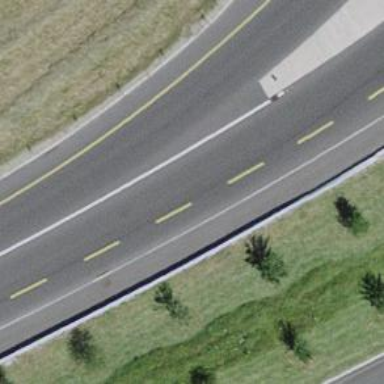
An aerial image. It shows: Asphalt secondary road with dedicated lane for cyclists on both sides.